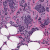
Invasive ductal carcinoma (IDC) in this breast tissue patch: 0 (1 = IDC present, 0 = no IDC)